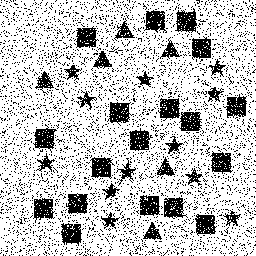
Squares: 18
Triangles: 6
Stars: 12
Total shapes: 36